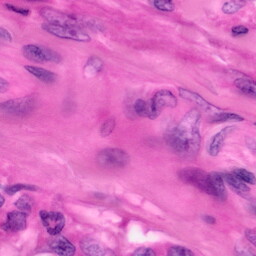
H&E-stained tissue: Pancreatic